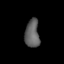
Tissue: lung
Cell type: Endothelial cells
Senescence score: 0.7397
Nuclear area (px): 399
Mean DAPI intensity: 95.92